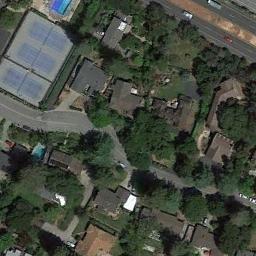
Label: tennis_court